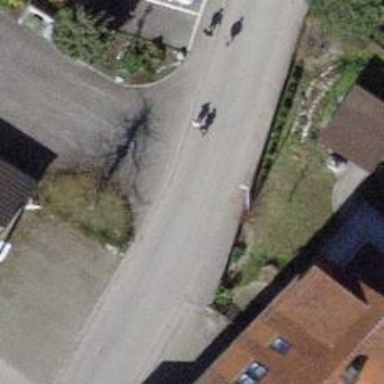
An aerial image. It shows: Service road with paving stones.